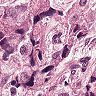
Metastatic tissue present: yes